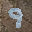
Label: 9